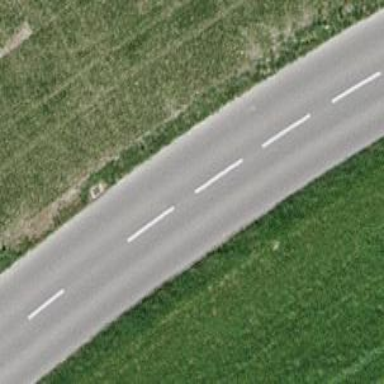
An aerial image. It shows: Secondary road with asphalt surface.